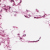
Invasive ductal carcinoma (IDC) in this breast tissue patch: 0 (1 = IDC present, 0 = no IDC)